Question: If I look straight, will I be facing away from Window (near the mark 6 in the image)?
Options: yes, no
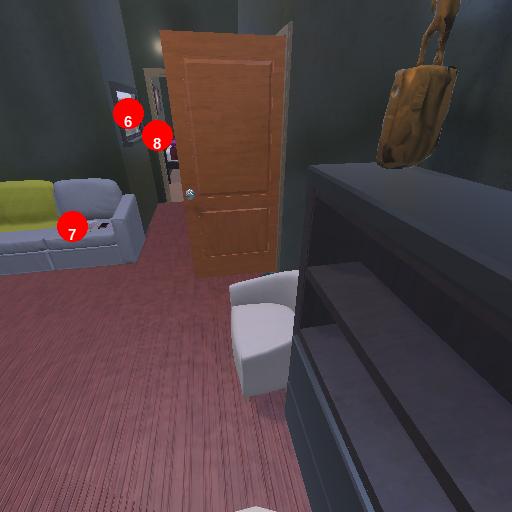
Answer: yes